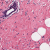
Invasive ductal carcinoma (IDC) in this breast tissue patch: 0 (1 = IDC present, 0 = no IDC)